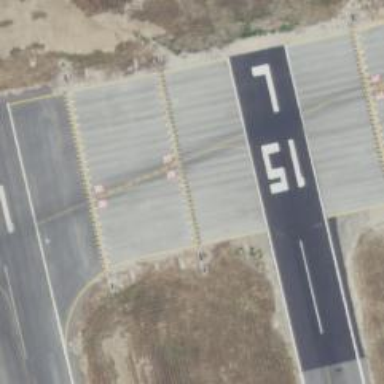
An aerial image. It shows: Image of taxiway at airport.